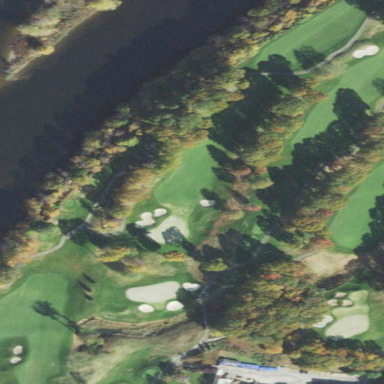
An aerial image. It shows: Golf fairway surrounded by grass.